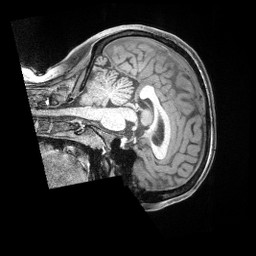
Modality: T1w
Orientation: sagittal
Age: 34
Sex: female
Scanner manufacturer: siemens
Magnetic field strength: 3 T
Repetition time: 2 s
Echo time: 0.00211 s